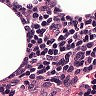
Metastatic tissue present: no